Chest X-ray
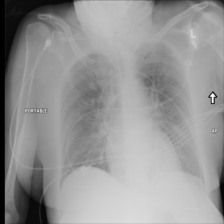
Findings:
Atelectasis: negative
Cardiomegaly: negative
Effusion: negative
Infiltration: positive
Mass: negative
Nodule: negative
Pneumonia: positive
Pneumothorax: negative
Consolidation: negative
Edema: negative
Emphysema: negative
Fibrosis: negative
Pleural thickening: negative
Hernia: negative